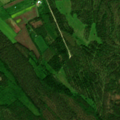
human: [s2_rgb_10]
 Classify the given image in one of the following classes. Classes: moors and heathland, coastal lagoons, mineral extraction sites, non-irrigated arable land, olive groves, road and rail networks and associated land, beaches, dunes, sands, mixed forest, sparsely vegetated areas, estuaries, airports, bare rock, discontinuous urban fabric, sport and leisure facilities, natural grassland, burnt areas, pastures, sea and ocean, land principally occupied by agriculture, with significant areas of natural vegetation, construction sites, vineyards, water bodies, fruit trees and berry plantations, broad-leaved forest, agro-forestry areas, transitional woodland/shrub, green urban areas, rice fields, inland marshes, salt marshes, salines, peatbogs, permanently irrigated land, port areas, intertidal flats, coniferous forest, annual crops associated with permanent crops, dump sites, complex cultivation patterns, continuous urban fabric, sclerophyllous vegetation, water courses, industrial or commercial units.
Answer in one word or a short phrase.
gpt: non-irrigated arable land, coniferous forest, mixed forest